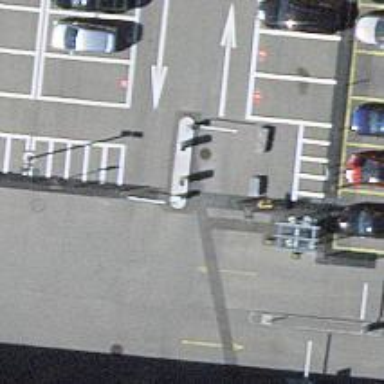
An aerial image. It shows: Lift gate barrier.